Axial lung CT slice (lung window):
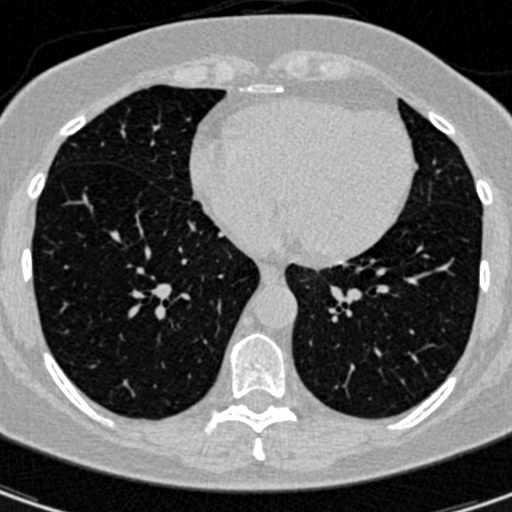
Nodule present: no